Question: I want to map the following in hibernate
The error I get when I implement users table is:
I am using MySql and the field id is auto incremented
'''
@Entity
@Table(name="users")
public class User implements Serializable
{
/**
*
*/
private static final long serialVersionUID = 1L;
@Id
@GeneratedValue
private Integer id;
@Id
private String username;
//Other fields
public User()
{
}
public User(String username, String email, String firstName,
String lastName, String password, String authority,
boolean enabled, boolean reset, boolean deleted)
{
this.username = username;
this.email = email;
this.firstName = firstName;
this.lastName = lastName;
this.password = password;
this.authority = authority;
this.enabled = enabled;
this.reset = reset;
this.deleted = deleted;
}
public User(int id, String username, String email, String firstName,
String lastName, String password, String authority,
boolean enabled, boolean reset, boolean deleted)
{
this.id = id;
this.username = username;
this.email = email;
this.firstName = firstName;
this.lastName = lastName;
this.password = password;
this.authority = authority;
this.enabled = enabled;
this.reset = reset;
this.deleted = deleted;
}
public int getId()
{
return id;
}
public void setId(int id)
{
this.id = id;
}
'''
The problem is that in hibernate if I wish to use two primary keys for an Entity I have to use the annotation @Embedded but I am not sure how to use it properly
I can easily fix the problem using @Transient annotation on id but this does not seem the right approach
Can you help me in sorting this out please
Thanks to @Prasanna I created the following but still same problem
'''
public class UserPK implements Serializable
{
/**
*
*/
private static final long serialVersionUID = 1L;
protected Integer id;
protected String username;
public UserPK()
{
}
public UserPK(Integer id, String username)
{
this.id = id;
this.username = username;
}
@Override
public int hashCode()
{
final int prime = 31;
int result = 1;
result = prime * result + ((id == null) ? 0 : id.hashCode());
result = prime * result
+ ((username == null) ? 0 : username.hashCode());
return result;
}
@Override
public boolean equals(Object obj)
{
if (this == obj)
return true;
if (obj == null)
return false;
if (getClass() != obj.getClass())
return false;
UserPK other = (UserPK) obj;
if (id == null) {
if (other.id != null)
return false;
} else if (!id.equals(other.id))
return false;
if (username == null) {
if (other.username != null)
return false;
} else if (!username.equals(other.username))
return false;
return true;
}
}
'''
Noted: I have also updated my User class with
'''
@Entity
@IdClass(UserPK.class)
@Table(name="users")
public class User implements Serializable
{
'''
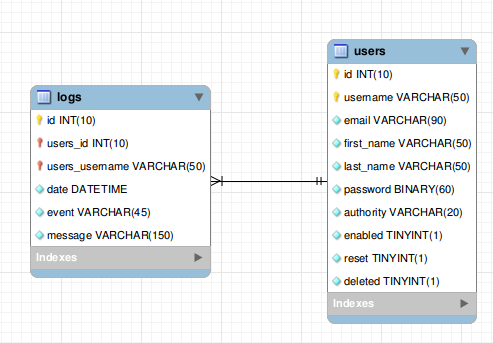
Answer: Apparently when I use GeneratedValue in a composite key many problems arise
Removing the GeneratedValue annotation solved my problem
Can anyone explain if this is enough for mysql auto increment option to work properly